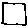
Label: square